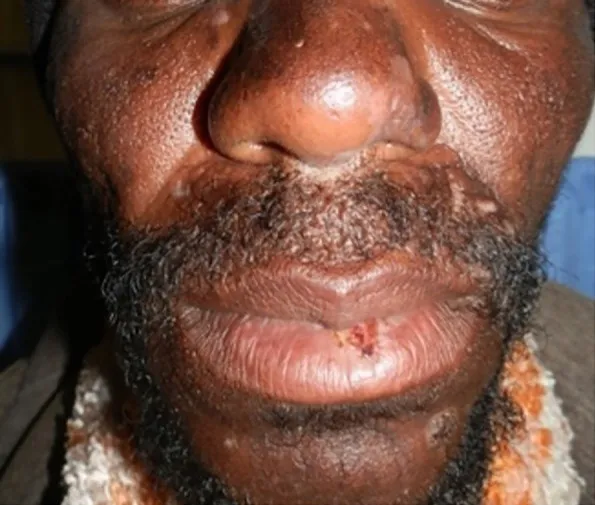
Blisters, erosions, scarring and hyperpigmentation on the face of a patient with porphyria cutanea tarda.
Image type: medical_photograph (other_medical_photograph)